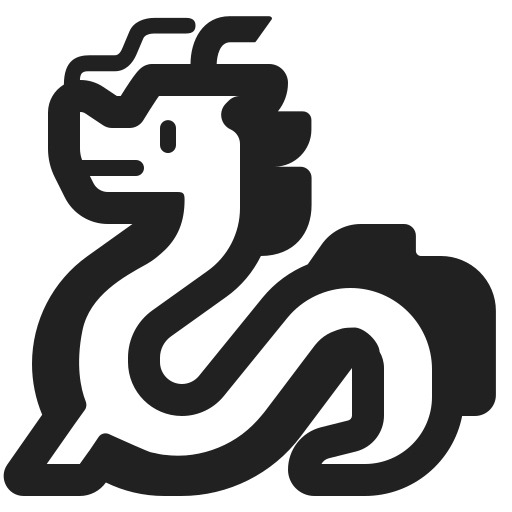
dragon high contrast